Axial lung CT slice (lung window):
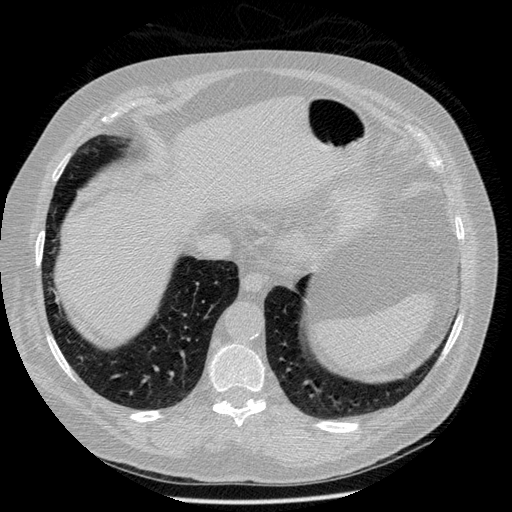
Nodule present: no